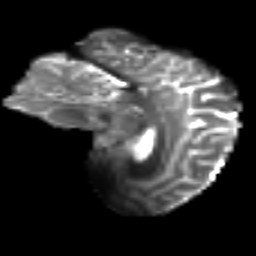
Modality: T2w
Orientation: sagittal
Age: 33
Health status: ill
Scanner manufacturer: philips
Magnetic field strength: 3 T
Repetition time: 9 s
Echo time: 0.127 s